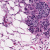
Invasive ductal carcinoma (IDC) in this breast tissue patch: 0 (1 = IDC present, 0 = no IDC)